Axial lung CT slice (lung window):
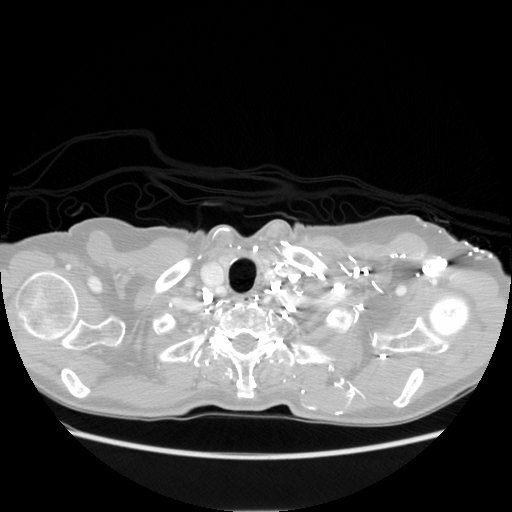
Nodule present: no